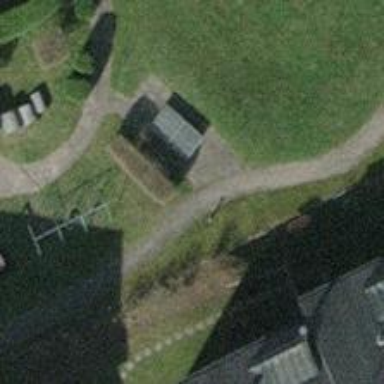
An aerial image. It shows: Path made of paving stones.